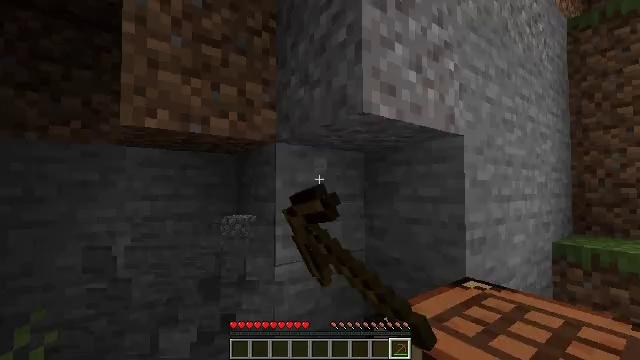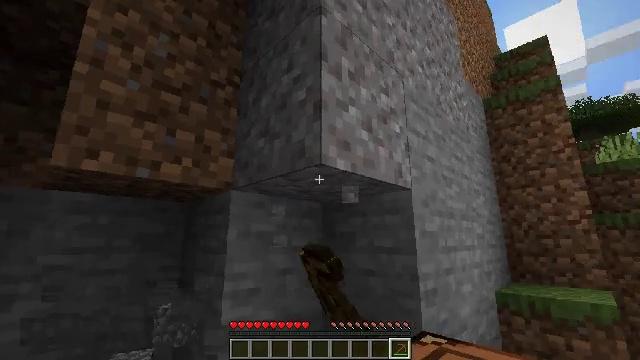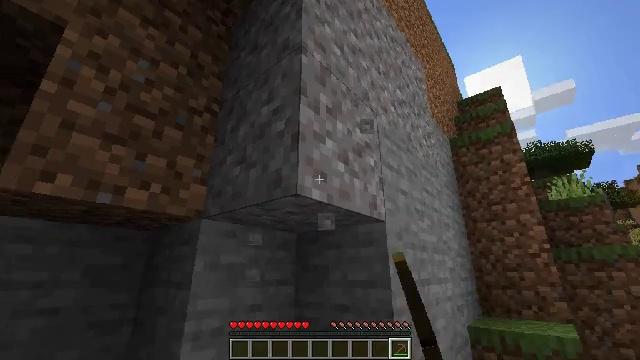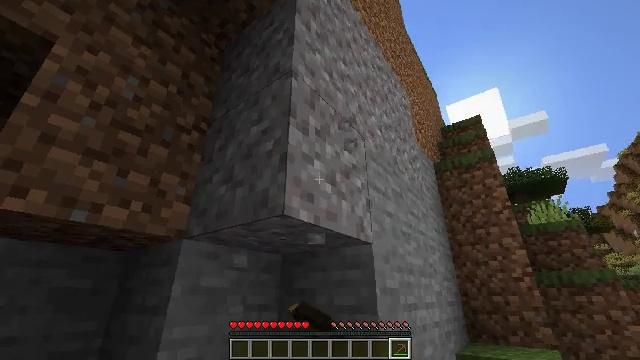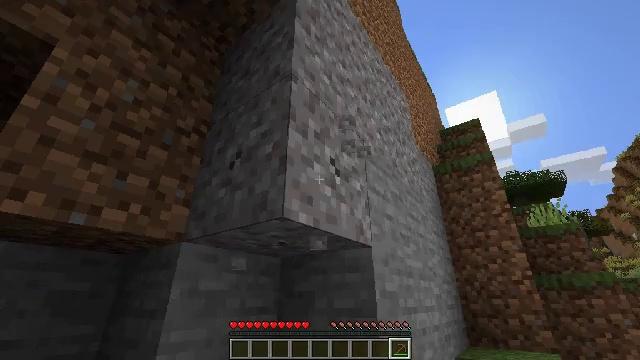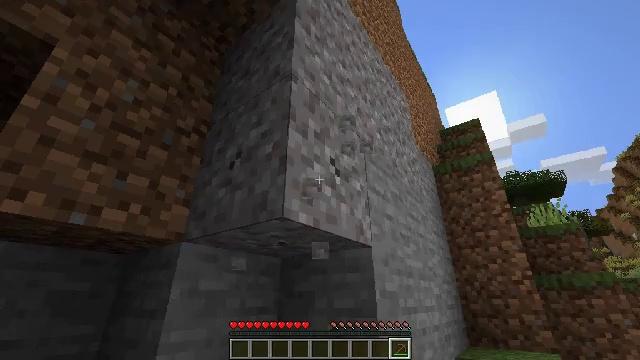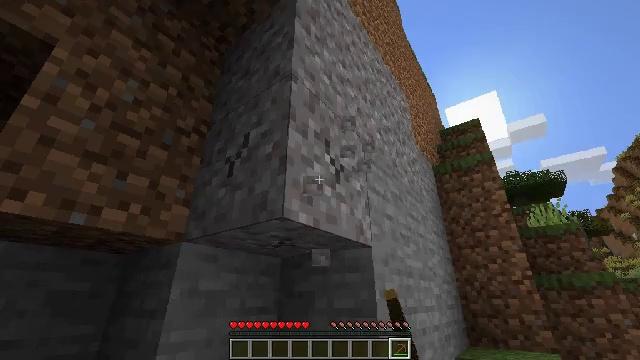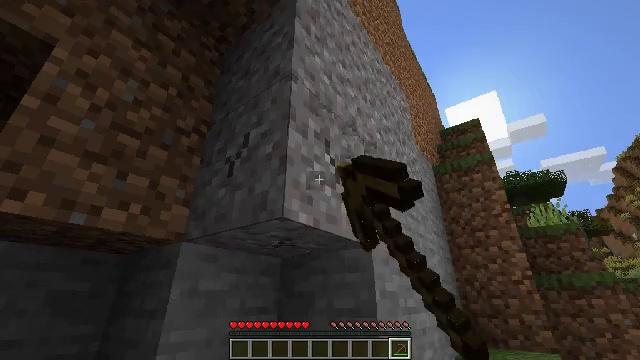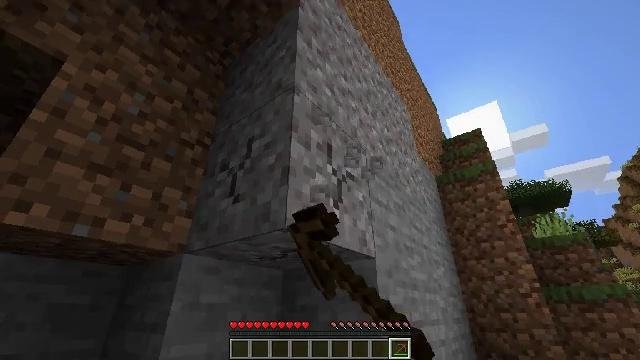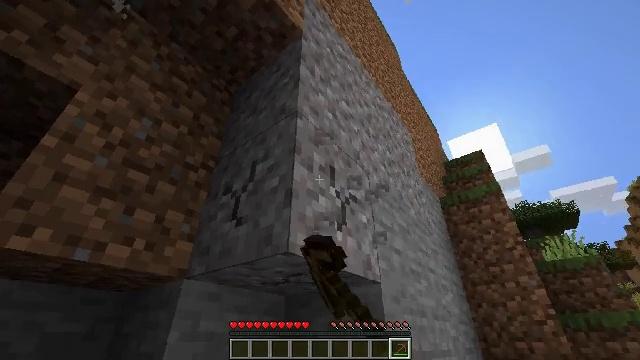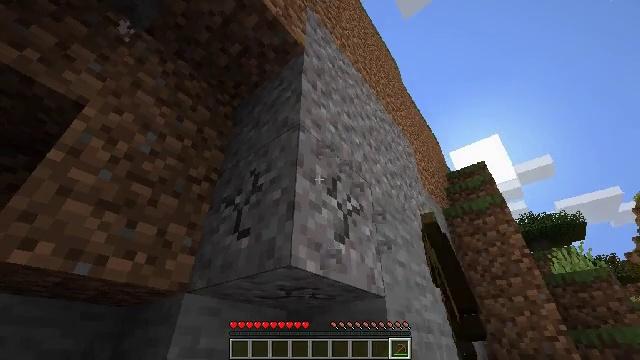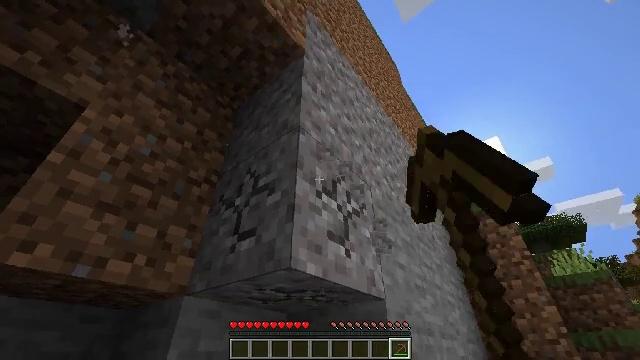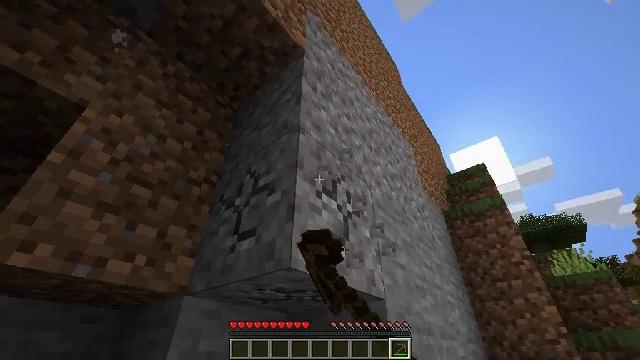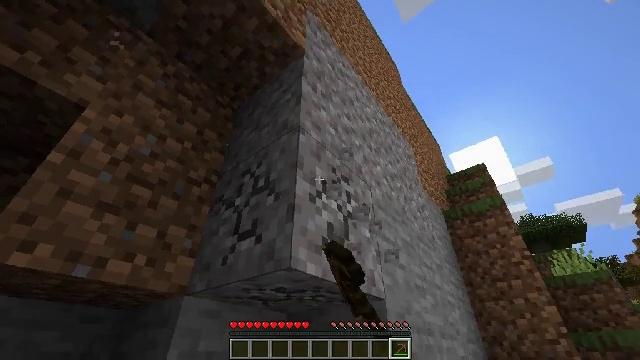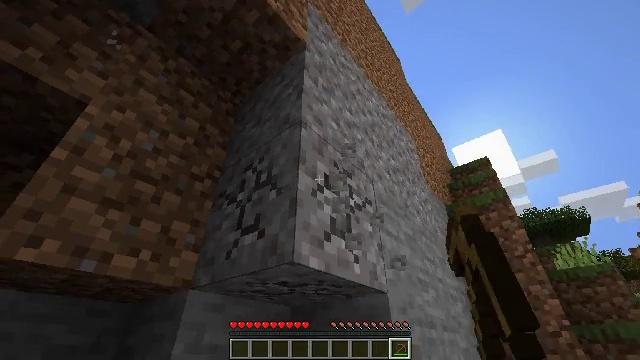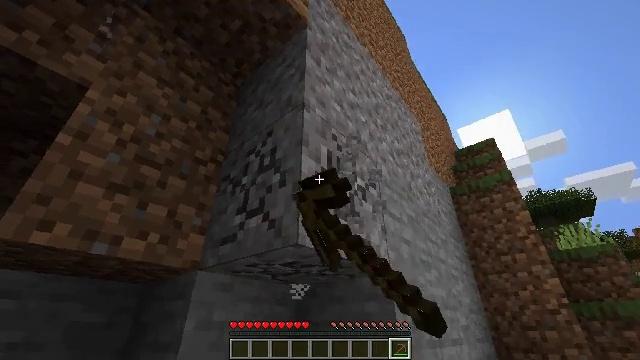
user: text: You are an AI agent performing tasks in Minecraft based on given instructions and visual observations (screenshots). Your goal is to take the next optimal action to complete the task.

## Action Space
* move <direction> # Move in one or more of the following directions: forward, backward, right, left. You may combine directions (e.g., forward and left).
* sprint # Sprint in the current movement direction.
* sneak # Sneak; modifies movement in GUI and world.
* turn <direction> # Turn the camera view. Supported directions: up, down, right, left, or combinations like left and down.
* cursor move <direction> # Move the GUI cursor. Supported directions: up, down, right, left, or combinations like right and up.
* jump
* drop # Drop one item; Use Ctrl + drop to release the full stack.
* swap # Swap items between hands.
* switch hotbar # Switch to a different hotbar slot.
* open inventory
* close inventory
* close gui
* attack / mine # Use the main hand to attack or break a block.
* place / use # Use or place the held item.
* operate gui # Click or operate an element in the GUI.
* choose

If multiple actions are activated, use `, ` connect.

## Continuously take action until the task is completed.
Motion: motion action
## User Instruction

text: Break the gravel block.
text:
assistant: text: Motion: turn right and up, attack / mine
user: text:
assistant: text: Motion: turn right and up, attack / mine
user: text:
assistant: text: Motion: turn right and up, attack / mine
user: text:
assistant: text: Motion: attack / mine
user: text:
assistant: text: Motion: attack / mine
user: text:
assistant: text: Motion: attack / mine
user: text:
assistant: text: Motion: attack / mine
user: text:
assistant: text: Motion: turn up, attack / mine
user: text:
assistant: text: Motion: turn up, attack / mine
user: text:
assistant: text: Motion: turn up, attack / mine
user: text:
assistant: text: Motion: attack / mine
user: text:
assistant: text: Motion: attack / mine
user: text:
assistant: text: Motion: attack / mine
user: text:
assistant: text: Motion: turn down, attack / mine
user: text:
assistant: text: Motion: turn down, attack / mine
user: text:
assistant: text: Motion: turn down, attack / mine
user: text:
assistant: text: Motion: turn down, attack / mine
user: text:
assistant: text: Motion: attack / mine
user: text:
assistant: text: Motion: attack / mine
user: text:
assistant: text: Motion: attack / mine
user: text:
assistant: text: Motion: attack / mine
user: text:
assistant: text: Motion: attack / mine
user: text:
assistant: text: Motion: attack / mine
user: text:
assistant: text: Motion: attack / mine
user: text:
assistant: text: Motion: attack / mine